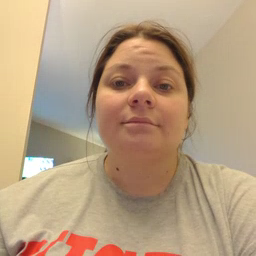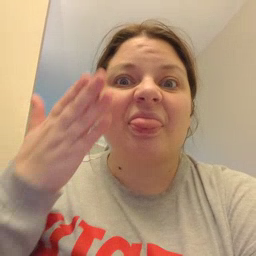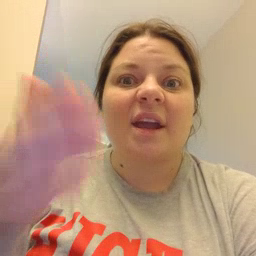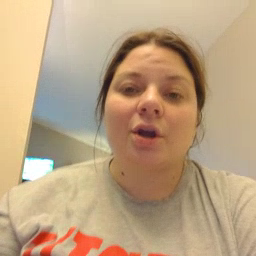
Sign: there